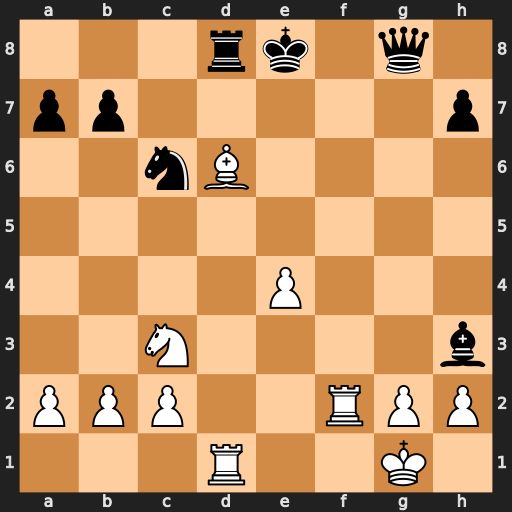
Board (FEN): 3rk1q1/pp5p/2nB4/8/4P3/2N4b/PPP2RPP/3R2K1
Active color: w
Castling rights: -
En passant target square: -
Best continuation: Rf8+ Qxf8 Bxf8 Rxd1+ Nxd1